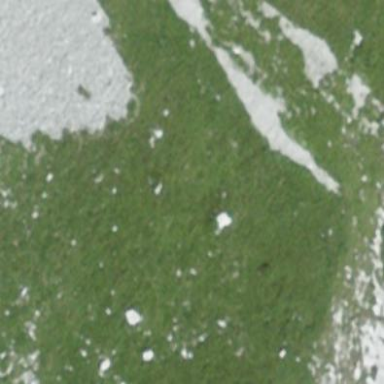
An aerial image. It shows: Vast expanse of grassland.